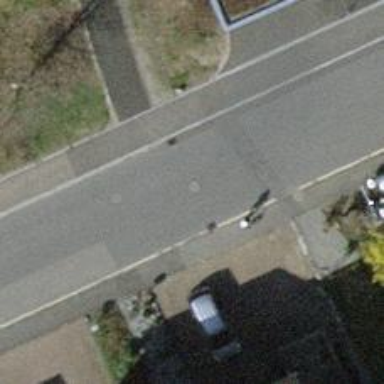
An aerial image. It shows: Footway with concrete surface.